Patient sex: M
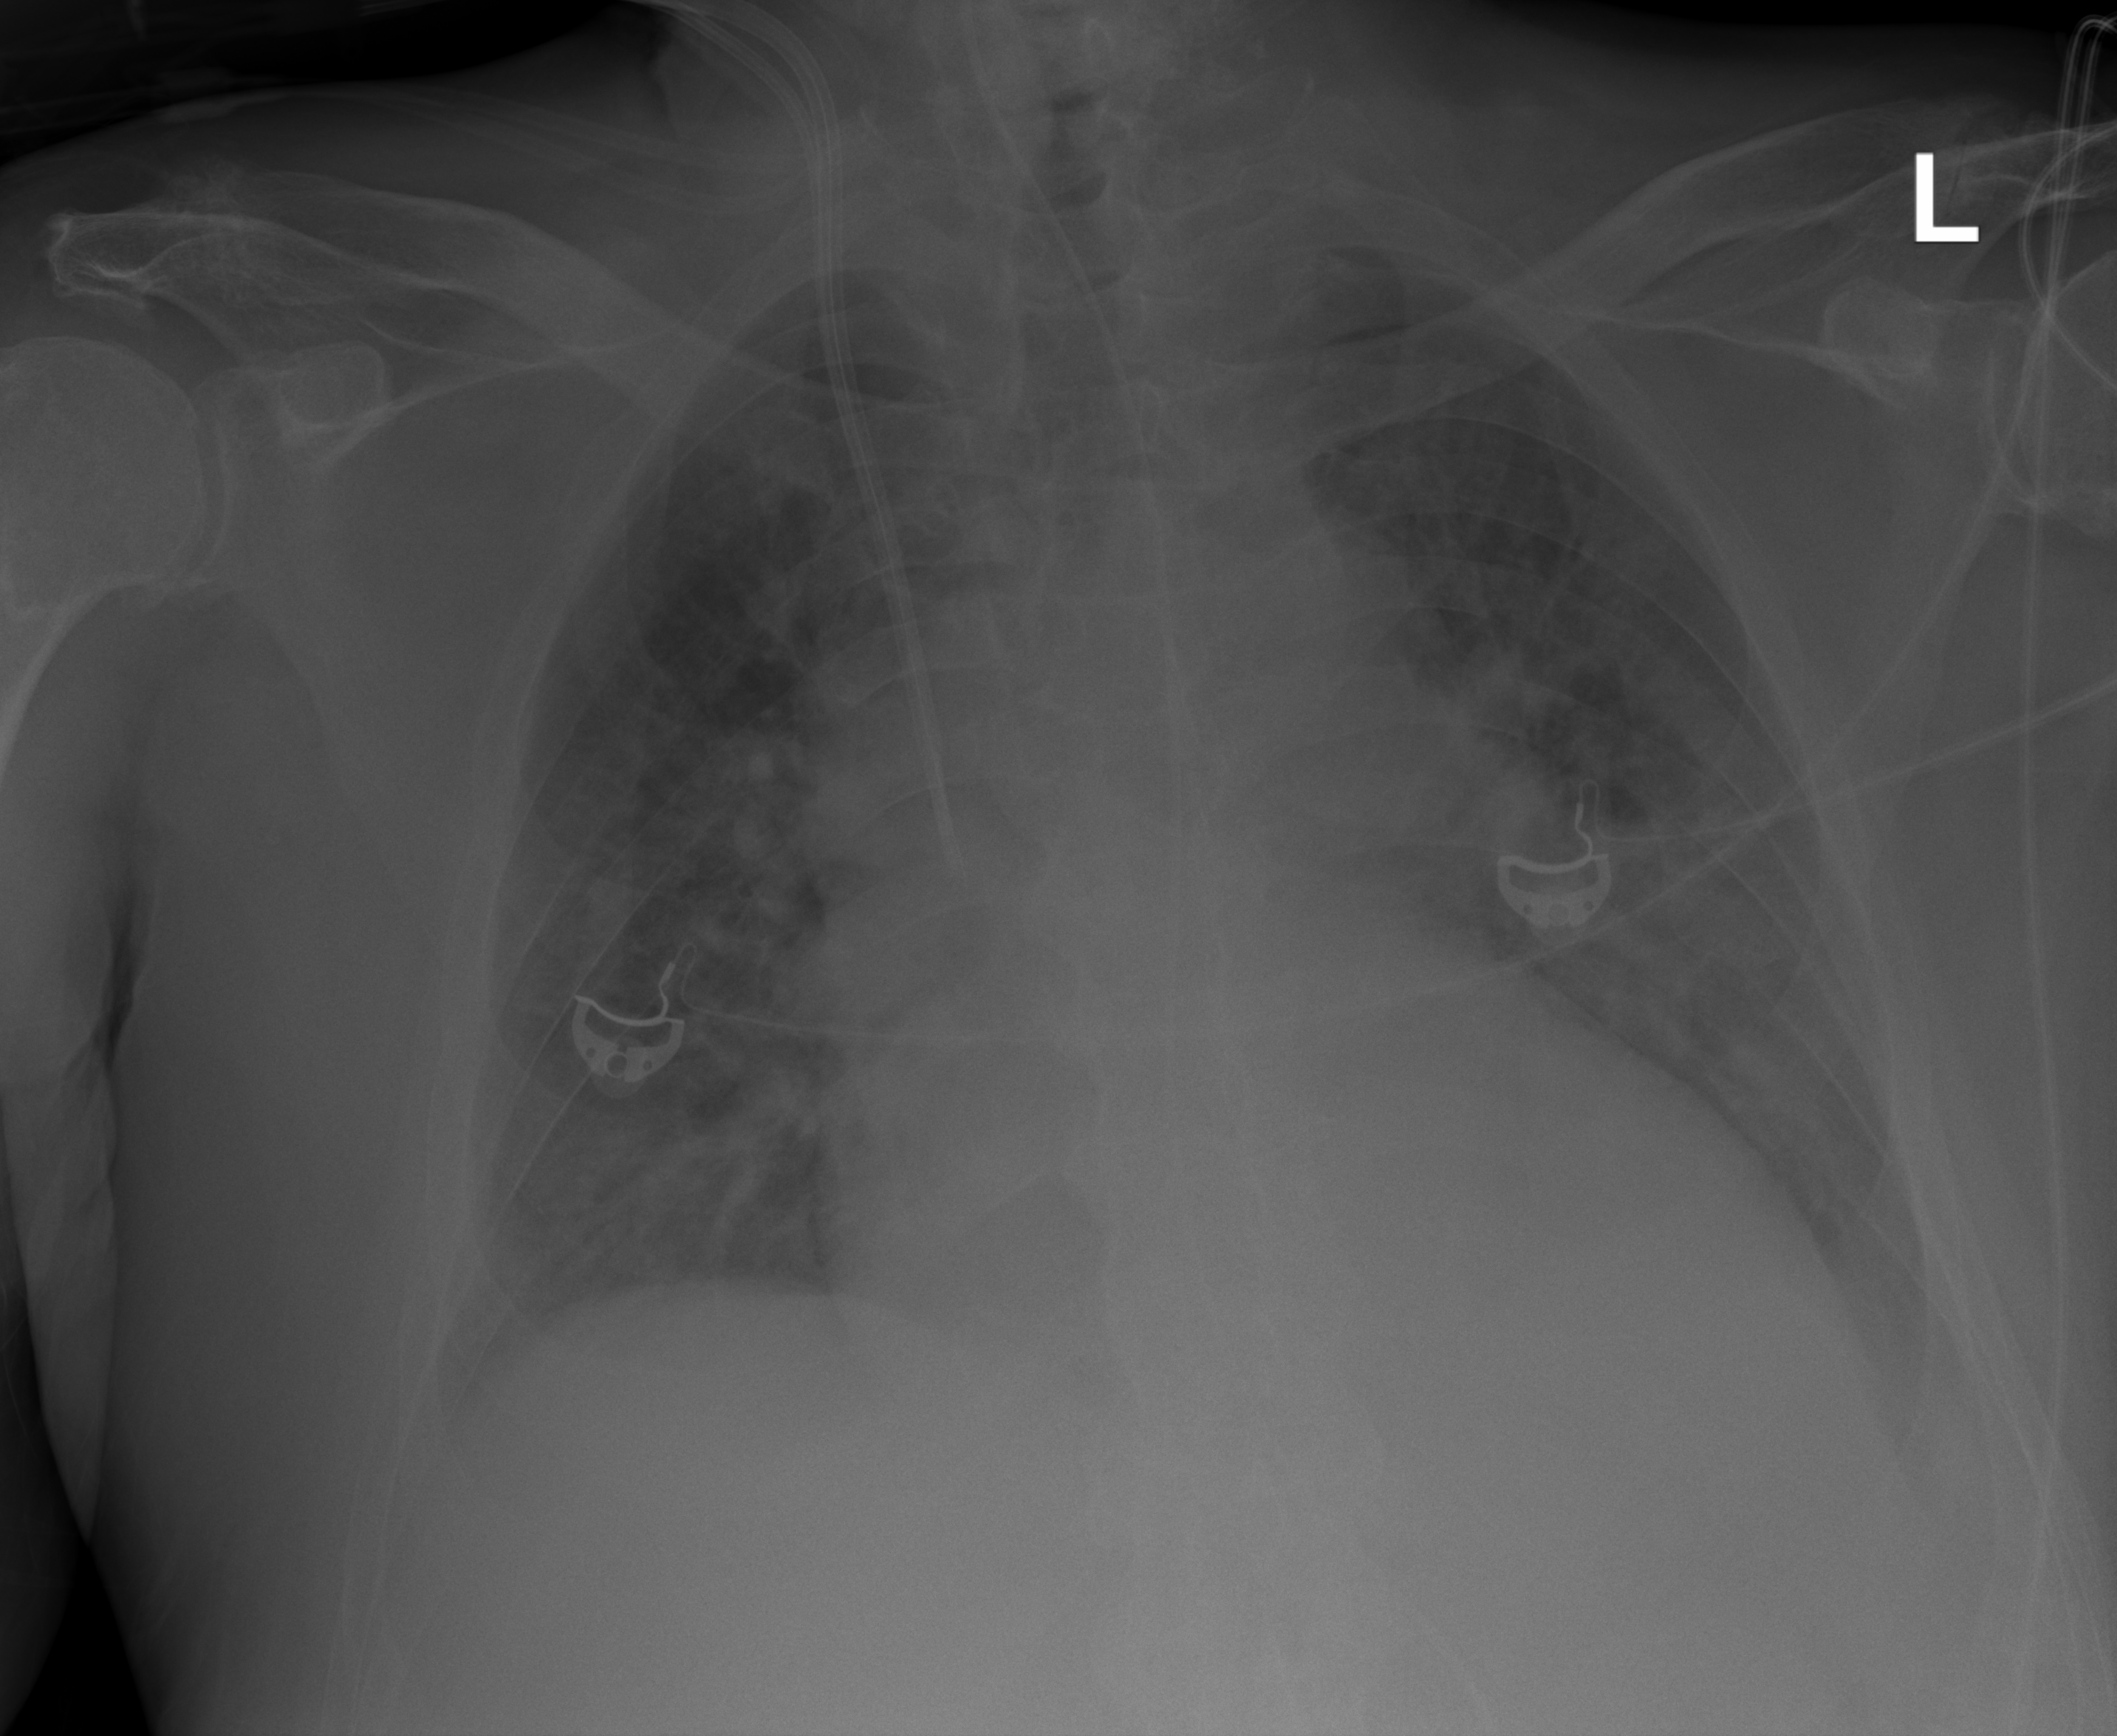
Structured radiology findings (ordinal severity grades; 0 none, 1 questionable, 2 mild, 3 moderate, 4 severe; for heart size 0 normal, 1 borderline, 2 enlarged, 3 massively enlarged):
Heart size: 2
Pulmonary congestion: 3
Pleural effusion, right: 2
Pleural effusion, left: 2
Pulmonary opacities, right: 2
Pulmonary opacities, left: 2
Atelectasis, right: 2
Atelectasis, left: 0